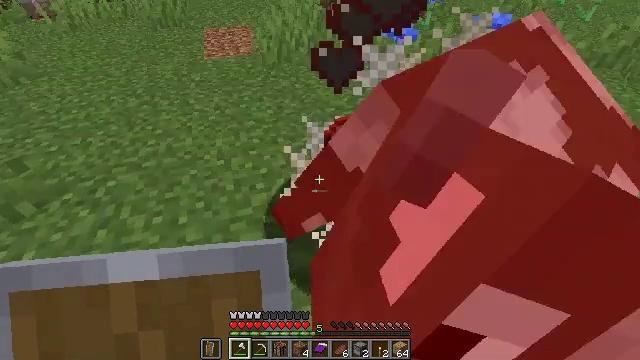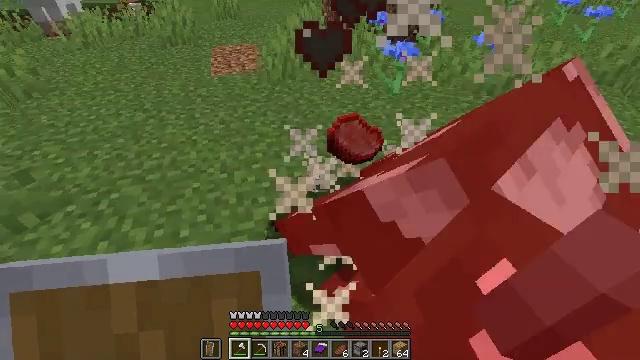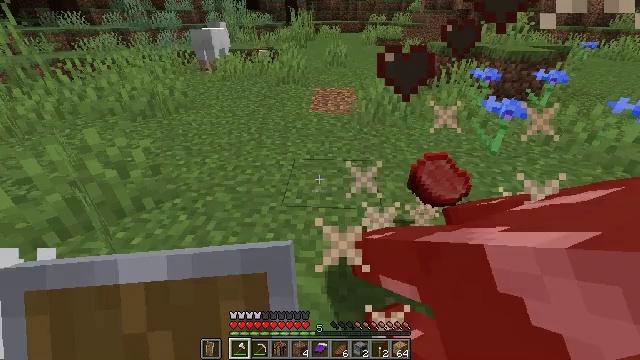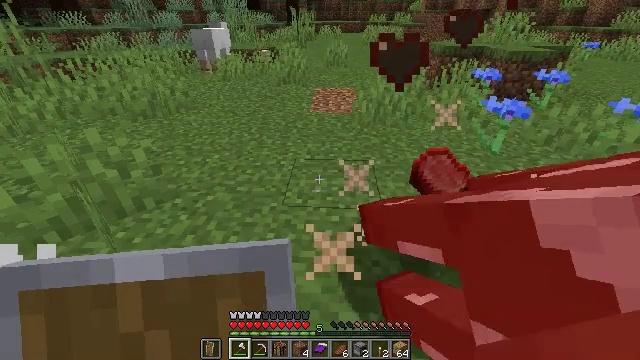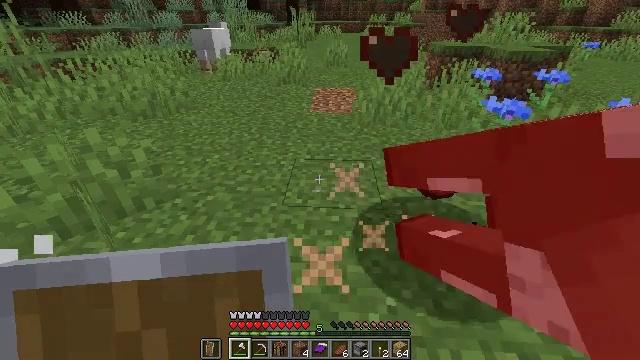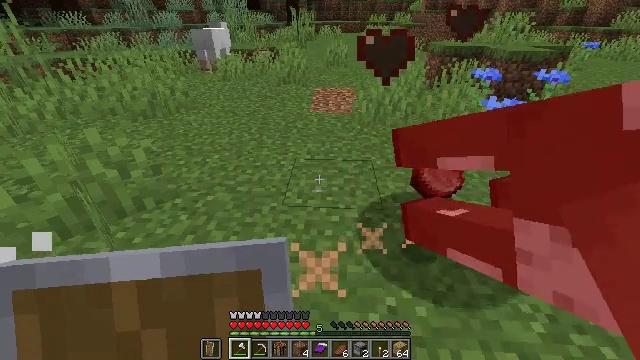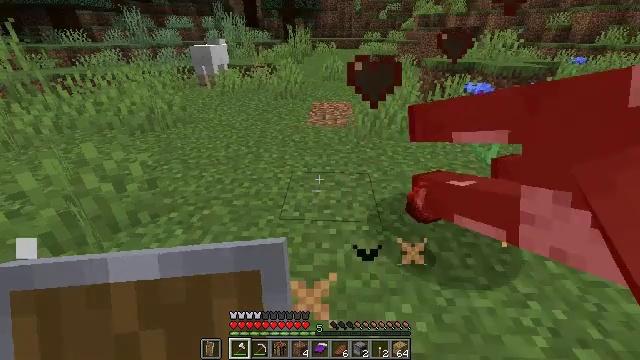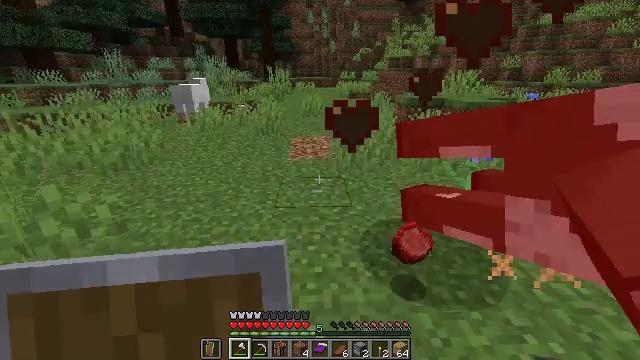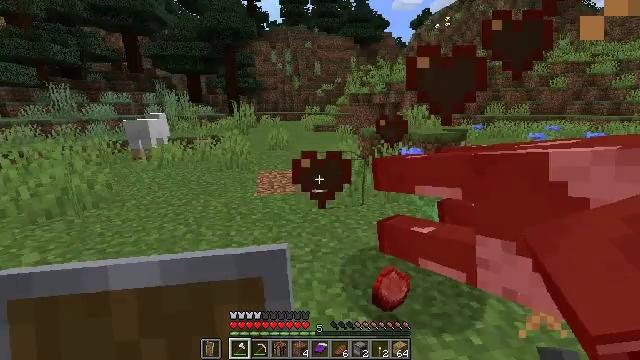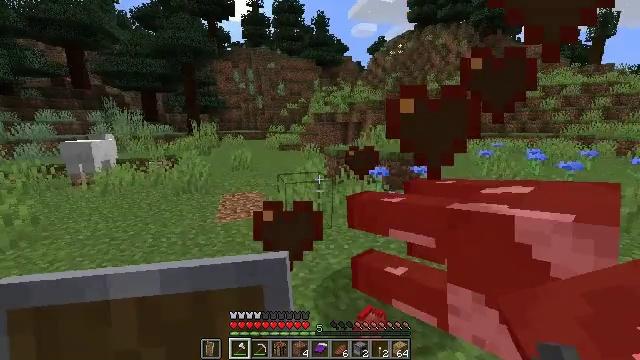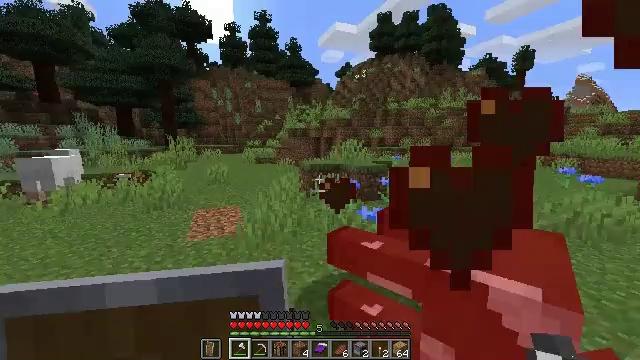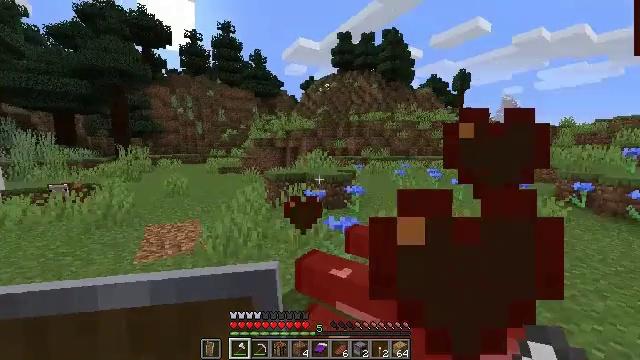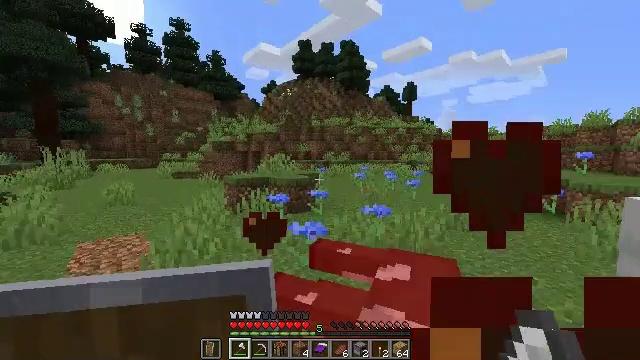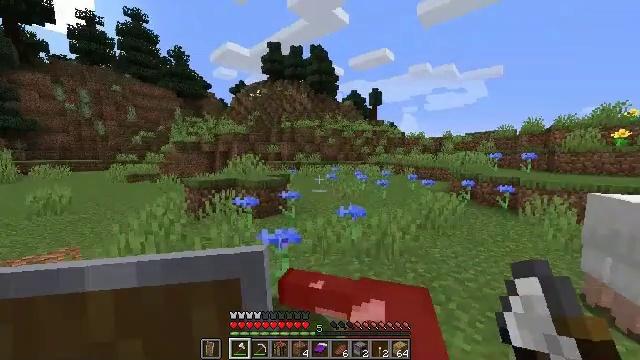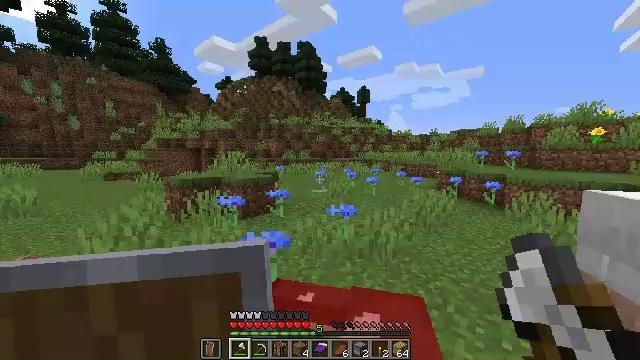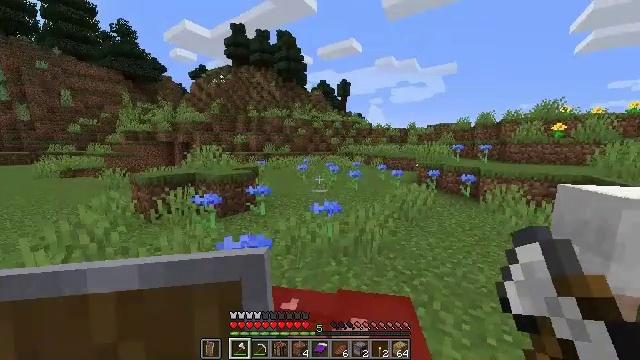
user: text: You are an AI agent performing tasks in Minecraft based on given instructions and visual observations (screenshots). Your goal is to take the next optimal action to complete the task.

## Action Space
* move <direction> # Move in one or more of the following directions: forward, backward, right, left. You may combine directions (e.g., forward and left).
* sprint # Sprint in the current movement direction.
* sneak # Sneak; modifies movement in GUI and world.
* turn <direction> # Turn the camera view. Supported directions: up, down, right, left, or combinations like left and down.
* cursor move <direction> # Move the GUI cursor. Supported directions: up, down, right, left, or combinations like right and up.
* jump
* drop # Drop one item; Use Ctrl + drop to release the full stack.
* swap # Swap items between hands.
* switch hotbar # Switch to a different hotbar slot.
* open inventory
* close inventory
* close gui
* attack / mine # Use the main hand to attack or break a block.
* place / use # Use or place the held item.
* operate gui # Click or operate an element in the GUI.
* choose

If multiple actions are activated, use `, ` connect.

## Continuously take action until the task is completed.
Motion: motion action
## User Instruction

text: Hunt a cow.
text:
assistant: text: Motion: turn up
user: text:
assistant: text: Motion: turn left and up
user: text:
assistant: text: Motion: no_op
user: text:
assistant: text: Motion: no_op
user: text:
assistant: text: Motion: no_op
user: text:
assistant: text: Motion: turn up
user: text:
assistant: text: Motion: move forward, turn right and up
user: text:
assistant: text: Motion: move forward, turn right and up
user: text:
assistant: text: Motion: move forward, sprint, turn right and up
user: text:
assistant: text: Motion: move forward, sprint, turn right and up
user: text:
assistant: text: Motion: move forward, sprint, turn right and up
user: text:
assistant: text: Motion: move forward, sprint, turn right
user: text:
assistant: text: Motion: move forward, sprint, turn right
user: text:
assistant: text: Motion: move forward, sprint, turn right
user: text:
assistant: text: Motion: move forward, sprint, turn right and down
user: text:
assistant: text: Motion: move forward, sprint, turn right and down
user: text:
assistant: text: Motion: move forward, sprint
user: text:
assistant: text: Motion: move forward, sprint
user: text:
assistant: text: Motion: move forward, sprint, jump
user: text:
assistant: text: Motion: move forward, sprint, turn right, jump
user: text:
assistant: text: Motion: move forward, sprint, turn right and down, jump
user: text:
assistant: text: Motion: move forward, sprint, turn right, jump
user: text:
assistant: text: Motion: move forward, sprint, jump
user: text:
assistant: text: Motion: move forward, sprint, jump
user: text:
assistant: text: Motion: move forward, sprint, jump
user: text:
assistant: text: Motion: move forward, sprint, turn left and down, jump
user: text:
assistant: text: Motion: move forward, sprint, turn left, jump
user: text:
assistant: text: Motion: move forward, sprint, turn left, jump
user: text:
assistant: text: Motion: move forward, sprint, turn left and up, jump
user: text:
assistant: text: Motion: move forward, sprint, turn left and up, jump